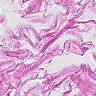
Metastatic tissue present: no